五年级 · 立体几何学
计算下面图形的表面积和体积。

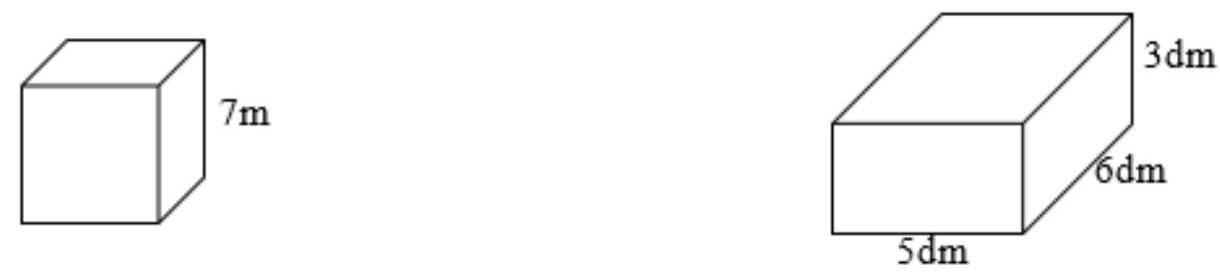
答案: 解$294 \mathrm{~m}^{2} 、 343 \mathrm{~m}^{3} ; 126 \mathrm{dm}^{2} 、 90 \mathrm{dm}^{3}$

【分析】根据正方体表面积 $=$ 棱长 $\times$ 棱长 $\times 6$, 正方体体积 $=$ 棱长 $\times$ 棱长 $\times$ 棱长; 长方体表面积 $=($ 长 $\times$宽十长 $\times$ 高 + 宽 $\times$ 高 $） \times 2$, 长方体体积 $=$ 长 $\times$ 宽 $\times$ 高，列式计算即可。

【详解】 $7 \times 7 \times 6=294\left(\mathrm{~m}^{2}\right)$

$7 \times 7 \times 7=343\left(\mathrm{~m}^{3}\right)$

$(5 \times 6+5 \times 3+6 \times 3) \times 2$

$=(30+15+18) \times 2$

$=63 \times 2$

$=126\left(\mathrm{dm}^{2}\right)$

$5 \times 6 \times 3=90\left(\mathrm{dm}^{3}\right)$